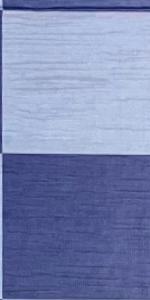
Label: Empty